You are looking at the short-time Fourier spectrogram of a bearing's acceleration signal. Classify the bearing condition as one of: normal, inner_race, outer_race, ball.
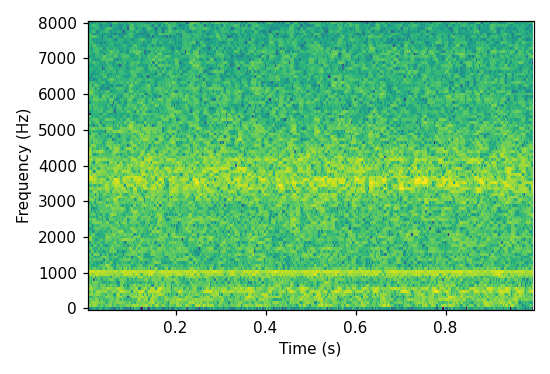
Answer: normal